Question: I have an application that is using an smart card reader for allowing the users to access parts of the system. On one location i have no issues. But another, which have an different type of card manufacturer has a lot of issues. It keeps getting an id of zero back. Then looking into the eventlog i saw this:

And this is the code:
'''
card.Connect(reader, SHARE.Shared, PROTOCOL.T0orT1);
var apduGetID = new APDUCommand(0xFF, 0xCA, 0, 0, null, 4);
var apduRespGetID = card.Transmit(apduGetID);
long cardId = BitConverter.ToUInt32(apduRespGetID.Data.Reverse().ToArray(), 0);
'''
the second problem is that then trying to debug the code, it works perfect, only then remove the breakpoint can i see the issue but not where. Can some one please help me?
P.S. i found this thread, but it does not work: <URL>
'''
public override APDUResponse Transmit(APDUCommand ApduCmd)
{
var RecvLength = (uint)(ApduCmd.Le + APDUResponse.SW_LENGTH);
byte[] ApduBuffer;
var ApduResponse = new byte[ApduCmd.Le + APDUResponse.SW_LENGTH];
var ioRequest = new SCard_IO_Request
{
m_dwProtocol = m_nProtocol,
m_cbPciLength = 8
};
// Build the command APDU
if (ApduCmd.Data == null)
{
ApduBuffer = new byte[APDUCommand.APDU_MIN_LENGTH + ((ApduCmd.Le != 0) ? 1 : 0)];
if (ApduCmd.Le != 0)
{
ApduBuffer[4] = ApduCmd.Le;
}
}
else
{
ApduBuffer = new byte[APDUCommand.APDU_MIN_LENGTH + 1 + ApduCmd.Data.Length];
for (var nI = 0; nI < ApduCmd.Data.Length; nI++)
{
ApduBuffer[APDUCommand.APDU_MIN_LENGTH + 1 + nI] = ApduCmd.Data[nI];
}
ApduBuffer[APDUCommand.APDU_MIN_LENGTH] = (byte)ApduCmd.Data.Length;
}
ApduBuffer[0] = ApduCmd.Class;
ApduBuffer[1] = ApduCmd.Ins;
ApduBuffer[2] = ApduCmd.P1;
ApduBuffer[3] = ApduCmd.P2;
m_nLastError = SCardTransmit(m_hCard, ref ioRequest, ApduBuffer, (uint)ApduBuffer.Length, IntPtr.Zero, ApduResponse, out RecvLength);
if (m_nLastError != 0)
{
var msg = "SCardTransmit error: " + m_nLastError;
throw new SmartCardException(msg, m_nLastError);
}
var apduData = new byte[RecvLength];
for (var nI = 0; nI < RecvLength; nI++)
{
apduData[nI] = ApduResponse[nI];
}
return new APDUResponse(apduData);
}
'''
Update 2: I have also tried with to put some Thread.Sleep()
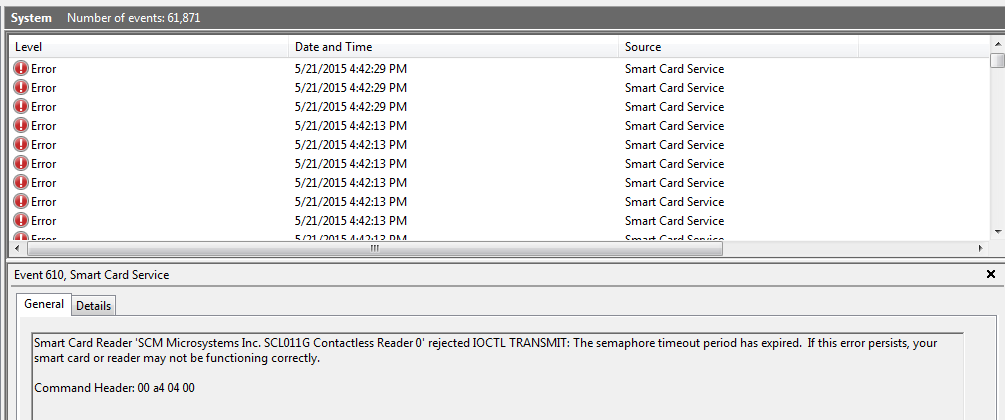
Answer: Please check that on the second machine you have all the up-to-date drivers of the smart card. Also, sometimes it helps to replace the driver which is provided by the manufacturer with "Microsoft WUDF driver" - <URL>
Please note, that you have two type of devices detected by the OS when you plug it in - the smart card enumerator device (smart card reader) and the smart card (sometimes called the smart card container) itself. One smart card reader can contain several smart cards.
Example of the smart card which driver was forcefully replaced with Microsoft WUDF to make the client application (iBank2) work:

The four smart card drivers have been forcefully replaced with basic Microsoft driver to make the application work.